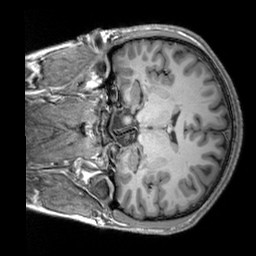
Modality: T1w
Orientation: coronal
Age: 23
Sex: male
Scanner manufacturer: siemens
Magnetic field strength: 3 T
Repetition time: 2.3 s
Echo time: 0.00303 s